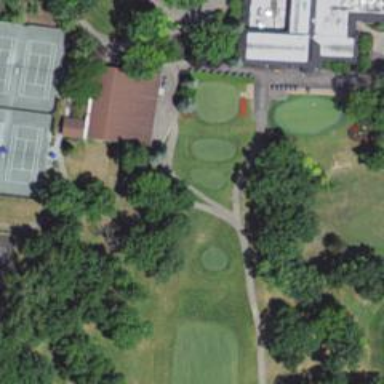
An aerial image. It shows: Path used for both walking and golf.